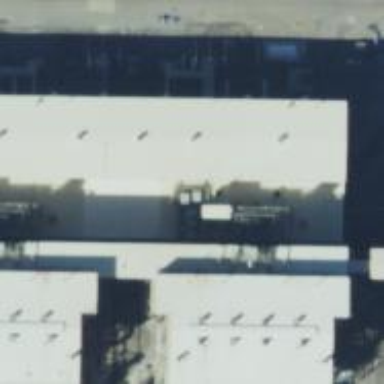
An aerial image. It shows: Generator with steam turbine as its type.